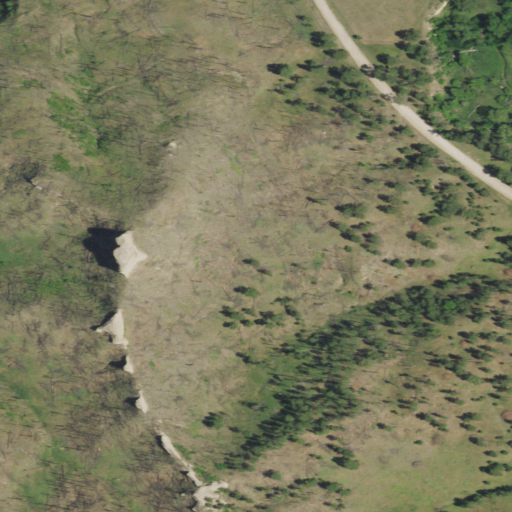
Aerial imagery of mountain in Nebraska named Coffee Mill Butte containing grassland, evergreen forest, low intensity development, shrub, woody wetlands, herbaceous wetlands, medium intensity development, and open development